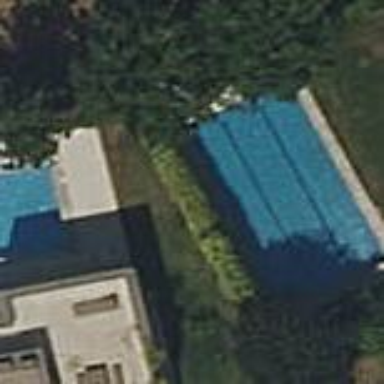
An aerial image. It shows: Swimming pool located in leisure land.